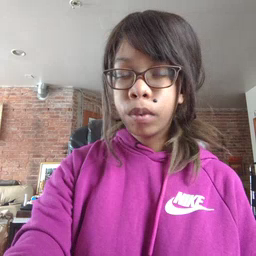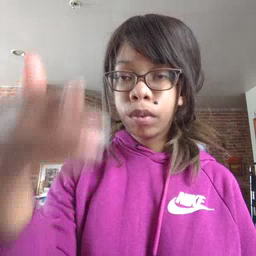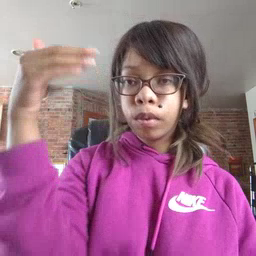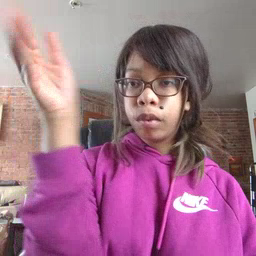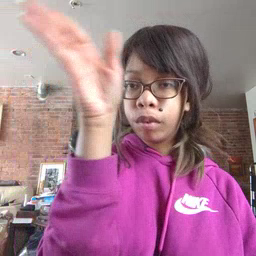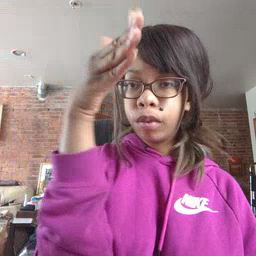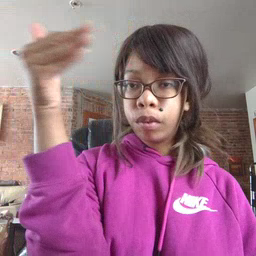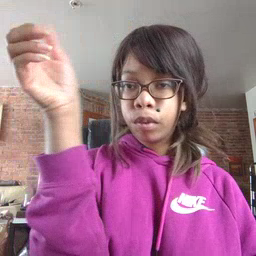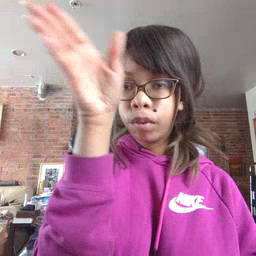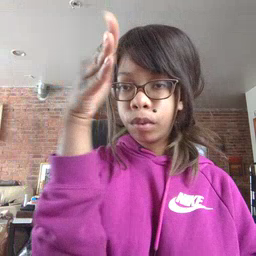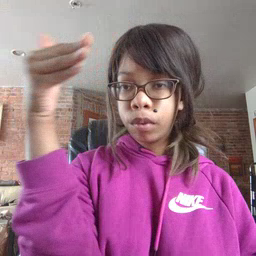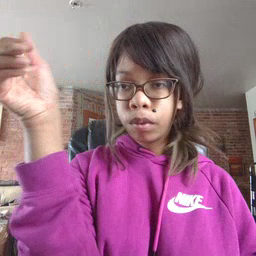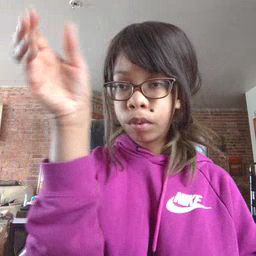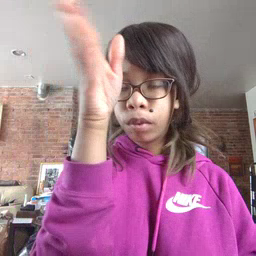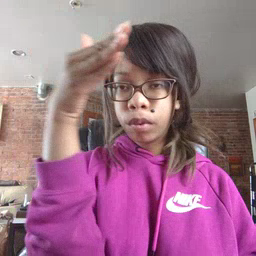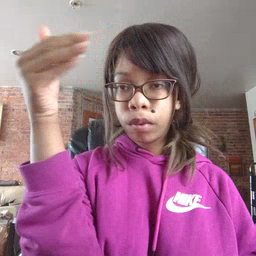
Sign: flag